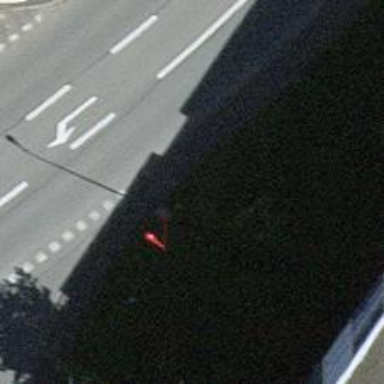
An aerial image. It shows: Red object.